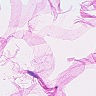
Metastatic tissue present: no